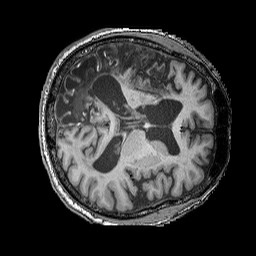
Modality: T1w
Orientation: axial
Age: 67
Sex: male
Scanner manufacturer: siemens
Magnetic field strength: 3 T
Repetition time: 2.25 s
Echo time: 0.00411 s